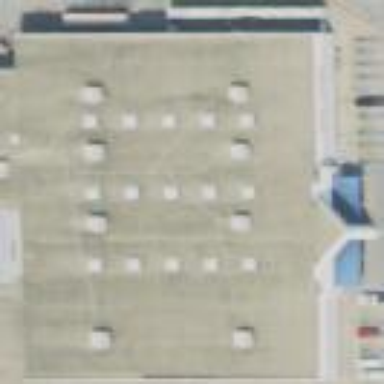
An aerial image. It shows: Building.